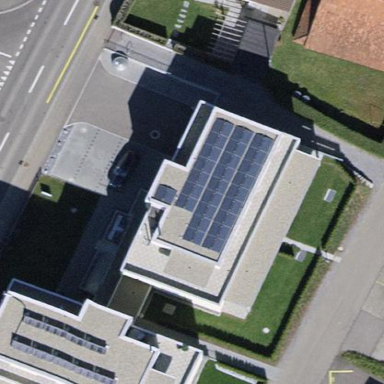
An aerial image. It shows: Solar power generator using photovoltaic panels.